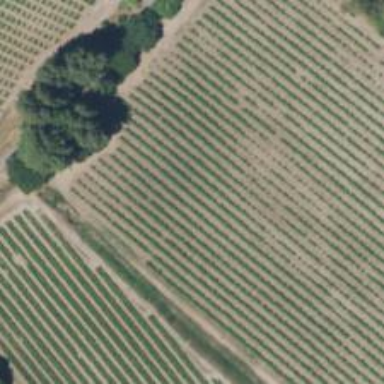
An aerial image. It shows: Vineyard where grapes are grown.